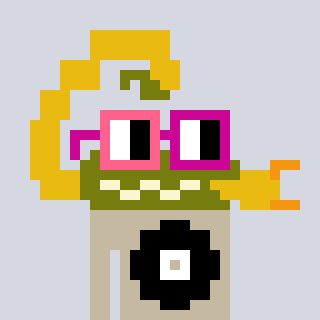
a pixel art character with square pink and red glasses, a scorpion-shaped head and a bege-colored body on a cool background